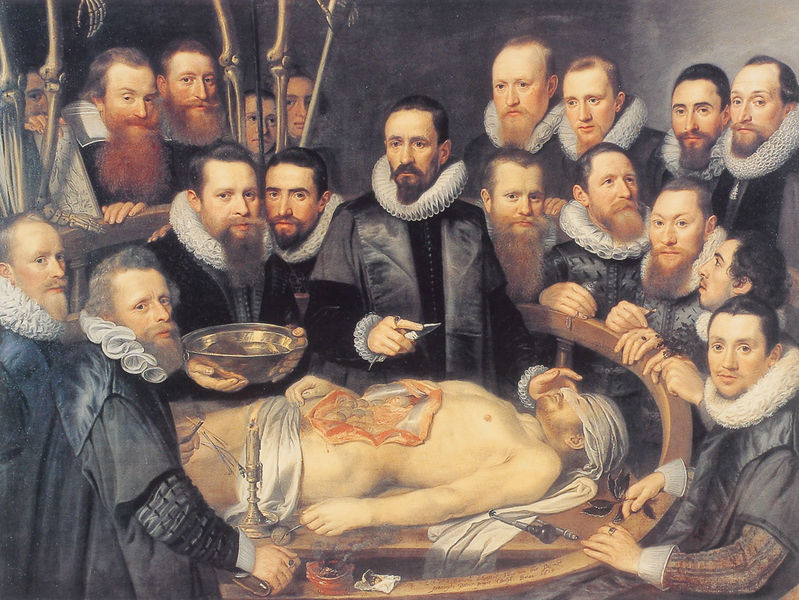
Titel: Eine Anatomiestunde des Dr. Willem van der Meer
Künstler: Michiel van Mierevelt
Institution: Delft, Stedelijk Museum Het Prinsenhof
Schlagwörter: gemälde, kopf, nackt, wunde, männer, schwarz, tisch, zeichnung, tuch, malerei, bärte, anatomie, augen, kragen, leiche, messer, schale, schüssel, tot, halskrause, rauch, instrumente, beine, zuschauer, kerze, knochen, krank, ringe, arzt, medizin, skelett, besteck, binde, innereien, doktor, ärzte, wissenschaft, augenbinde, hörsaal, untersuchen, forschen, skelette, gedärme, obduktion, patient, magen, operation, skalpell, autopsie, sezierung, operationstisch, setzieren, opferation